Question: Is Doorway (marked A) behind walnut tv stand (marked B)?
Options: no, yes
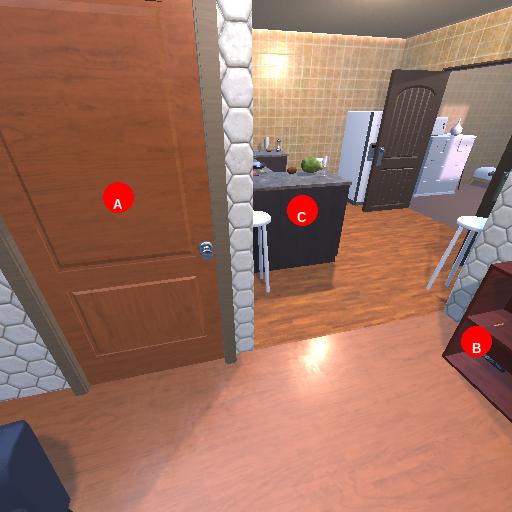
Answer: no